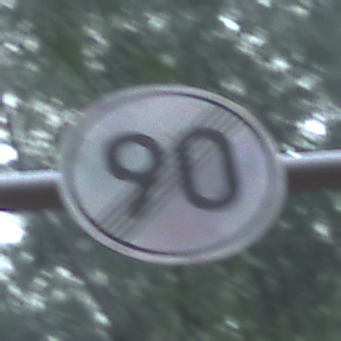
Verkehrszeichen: EndeGeschwindigkeit90
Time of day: SunriseSunset
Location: Outdoor (Nature)
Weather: NotSpecified
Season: Autumn
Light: Natural